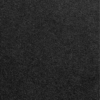
Label: dusty